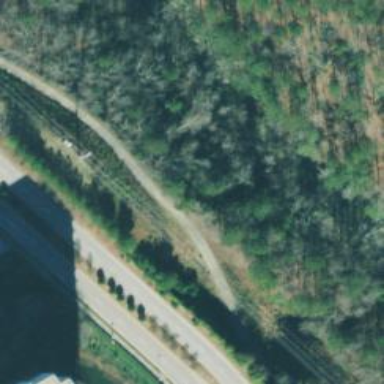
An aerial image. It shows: Emergency access point on the road.